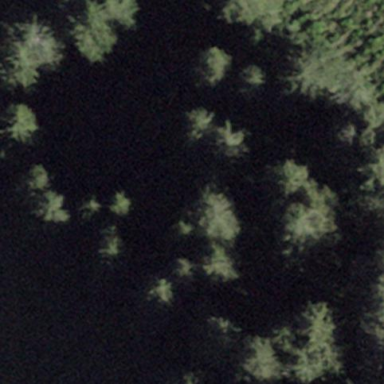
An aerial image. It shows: Forest area.